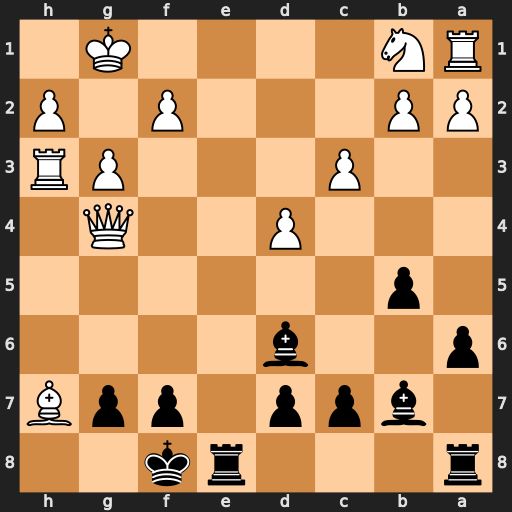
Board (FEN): r3rk2/1bpp1ppB/p2b4/1p6/3P2Q1/2P3PR/PP3P1P/RN4K1
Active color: b
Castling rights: -
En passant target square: -
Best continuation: Re1#